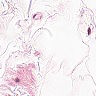
Metastatic tissue present: no